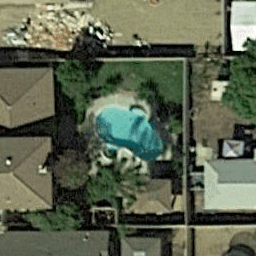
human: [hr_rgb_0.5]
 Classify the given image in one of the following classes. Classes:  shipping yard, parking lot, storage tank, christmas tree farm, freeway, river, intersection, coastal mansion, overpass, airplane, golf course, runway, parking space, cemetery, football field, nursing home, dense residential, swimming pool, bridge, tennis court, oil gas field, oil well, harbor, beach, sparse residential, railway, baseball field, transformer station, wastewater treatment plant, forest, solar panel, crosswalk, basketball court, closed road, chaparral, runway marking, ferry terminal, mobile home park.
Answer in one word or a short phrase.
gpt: swimming pool